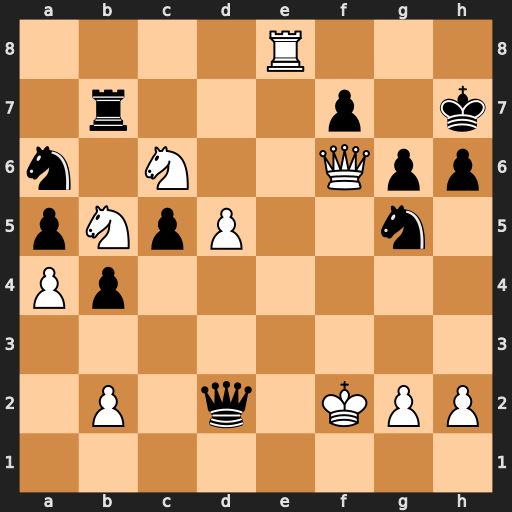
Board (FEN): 4R3/1r3p1k/n1N2Qpp/pNpP2n1/Pp6/8/1P1q1KPP/8
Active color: w
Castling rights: -
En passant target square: -
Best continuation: Kg3 Ne4+ Rxe4